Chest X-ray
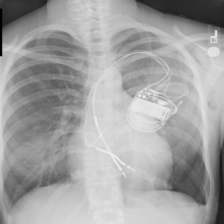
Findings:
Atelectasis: negative
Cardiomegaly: negative
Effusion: negative
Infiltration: negative
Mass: negative
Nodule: negative
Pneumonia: negative
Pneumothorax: positive
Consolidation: negative
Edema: negative
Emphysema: positive
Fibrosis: negative
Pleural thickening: negative
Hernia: negative